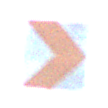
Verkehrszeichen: RichtungstafelnInKurvenKleinLinks
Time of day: SunriseSunset
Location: Outdoor (Nature)
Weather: PartlyCloudy
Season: NotSpecified
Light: Natural